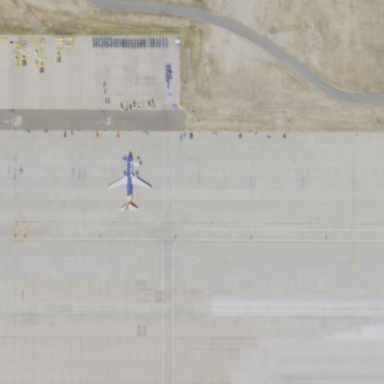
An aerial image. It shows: Apron at the airport.